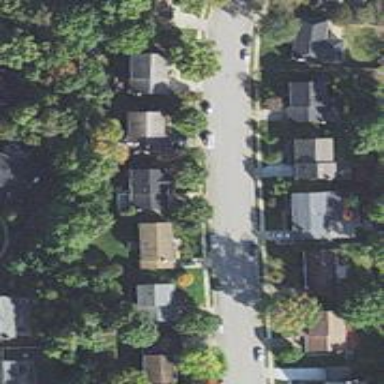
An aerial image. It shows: Driveway leading to service road.